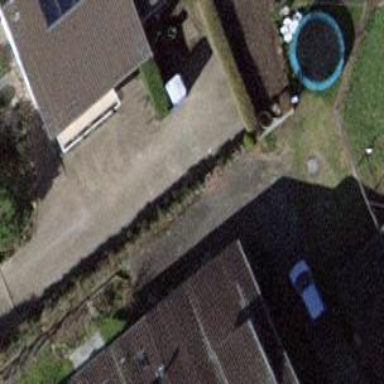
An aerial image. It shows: Driveway made of paving stones.